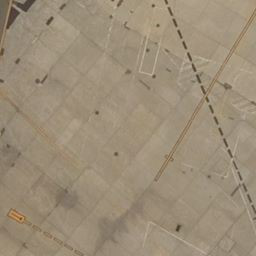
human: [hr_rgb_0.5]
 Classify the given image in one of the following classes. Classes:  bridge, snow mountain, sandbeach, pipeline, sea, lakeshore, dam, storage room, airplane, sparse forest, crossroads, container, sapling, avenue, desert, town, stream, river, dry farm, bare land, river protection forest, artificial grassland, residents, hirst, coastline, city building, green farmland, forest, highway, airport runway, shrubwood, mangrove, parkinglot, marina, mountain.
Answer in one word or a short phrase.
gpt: airport runway